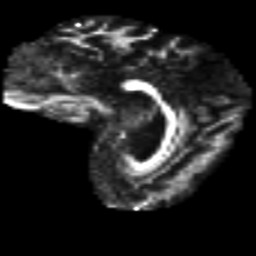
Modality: FA
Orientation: sagittal
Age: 42
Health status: ill
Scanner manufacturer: philips
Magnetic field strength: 3 T
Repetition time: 9 s
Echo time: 0.127 s